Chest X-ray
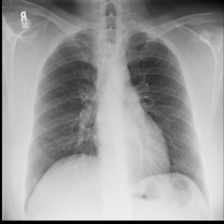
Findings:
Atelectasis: negative
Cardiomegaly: negative
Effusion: negative
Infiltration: negative
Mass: negative
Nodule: negative
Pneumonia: negative
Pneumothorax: negative
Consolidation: negative
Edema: negative
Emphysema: negative
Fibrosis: negative
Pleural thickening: negative
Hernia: negative